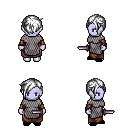
a pixel art fantasy rpg character, female body template, dark elf, purple skin, chain mail, robe skirt, white pixie cut hairstyle, cloth bracers, black slippers, dagger, four views (front, back, left, right), 2x2 character sprite sheet, small pixel art, hard edges, no anti-aliasing